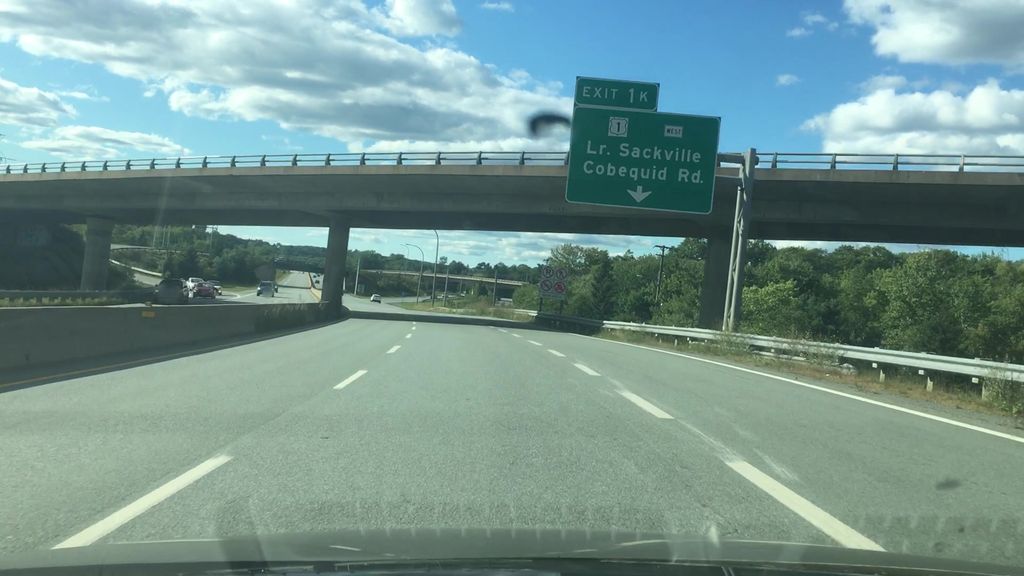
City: halifax